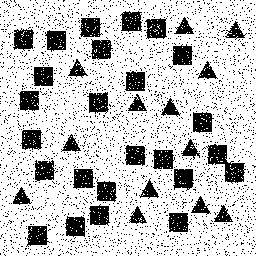
Squares: 25
Triangles: 13
Stars: 0
Total shapes: 38